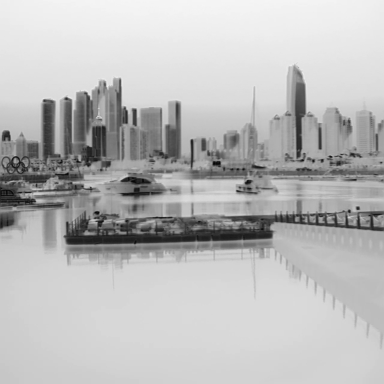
There are three canoes in the infrared image.